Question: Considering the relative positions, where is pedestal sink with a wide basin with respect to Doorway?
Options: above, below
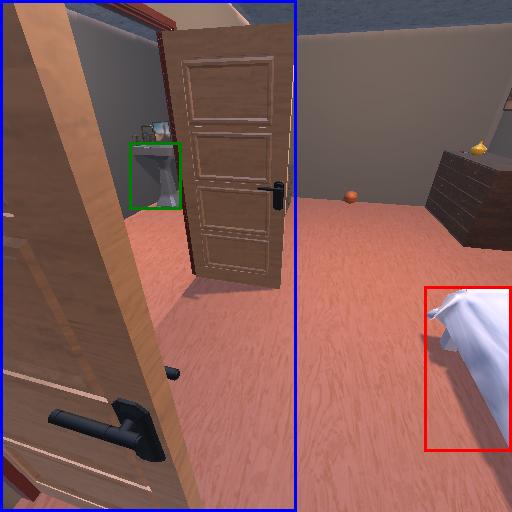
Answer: above